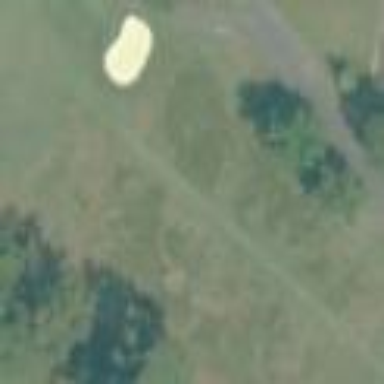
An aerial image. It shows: Rough area on grassy golf course.